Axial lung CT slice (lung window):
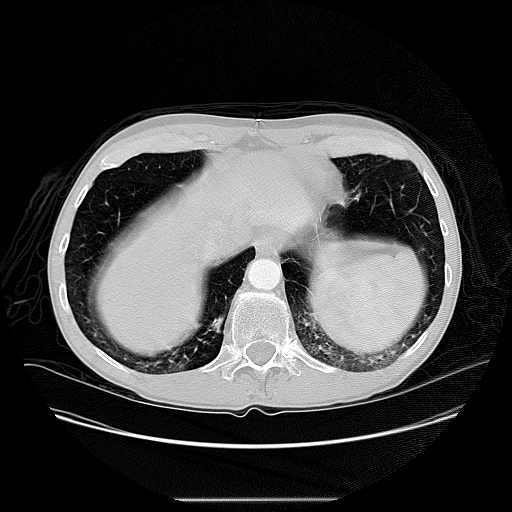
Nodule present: no